Modality: CBCT
Slice 37 of 115
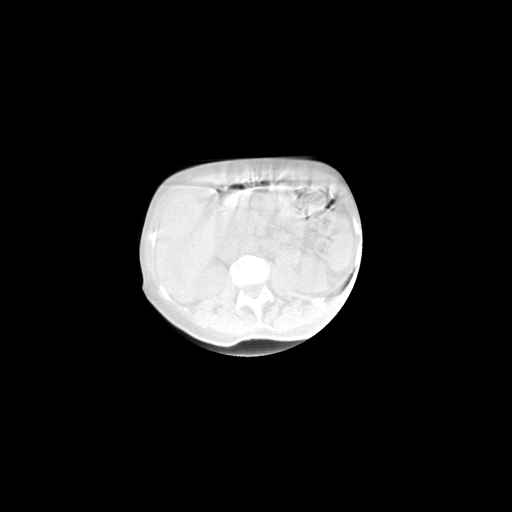